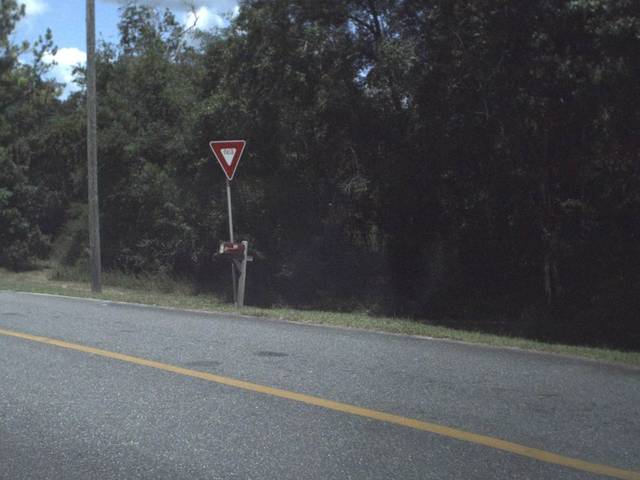
Region: United States
Coordinates: 30.3273, -82.761